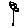
Label: flower